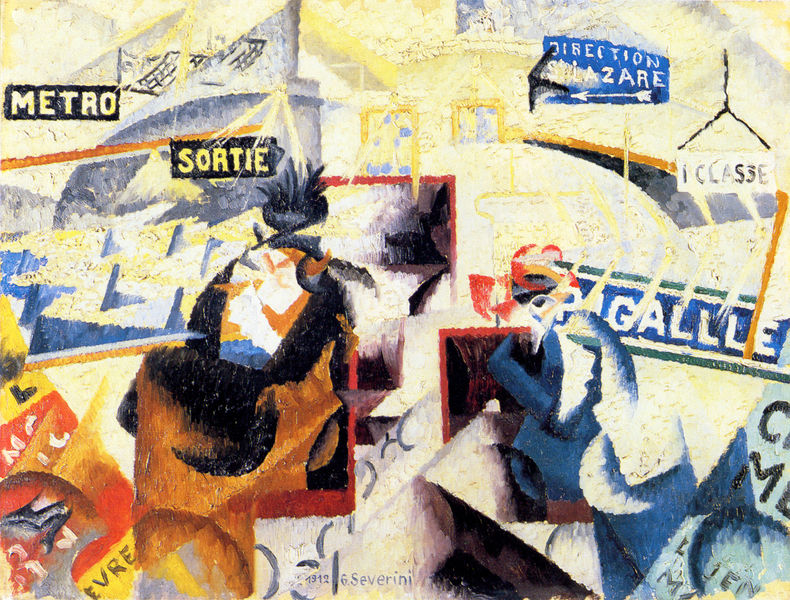
Titel: Il treno nord-sud
Künstler: Gino Severini
Standort: Milano
Institution: Pinacoteca di Brera
Schlagwörter: blau, dunkel, weiß, gelb, menschen, stadt, bewegung, braun, bunt, fenster, frankreich, glas, grau, hell, licht, orange, paris, schwarz, haus, rot, beige, muster, horn, sonne, kreis, hellblau, schrift, bogen, moderne, abstrakt, creme, modern, formen, lila, violett, linien, figuren, französisch, collage, tor, futurismus, schild, schilder, text, zeitung, buchstaben, schriften, dynamik, metro, ecken, eiß, blitz, eisenbahn, richtung, pfeil, quadrat, netz, blu, classe, severini, crem, fihuren, strivhe, pigalle, aufsplitterung, direction, eienbahn, evre, iclasse, sortie, zare